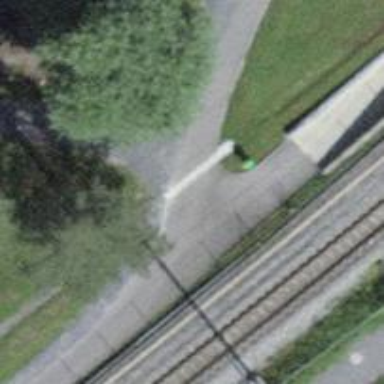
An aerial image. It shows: Disused railway.